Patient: sex M, age 77
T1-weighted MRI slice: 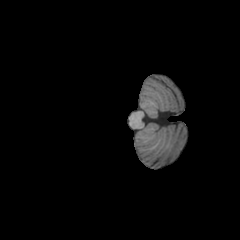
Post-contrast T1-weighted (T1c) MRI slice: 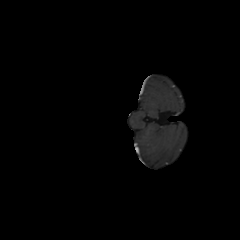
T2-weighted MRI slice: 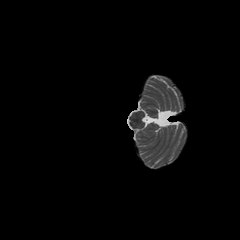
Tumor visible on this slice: no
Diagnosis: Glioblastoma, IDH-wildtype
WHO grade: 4